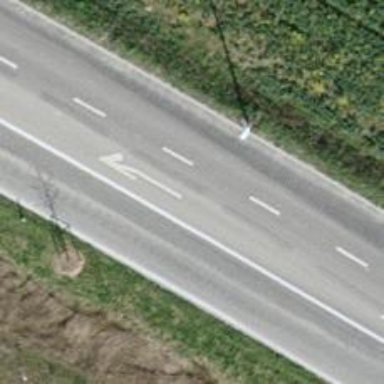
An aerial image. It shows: Secondary road.